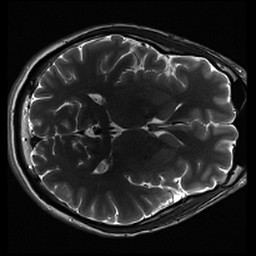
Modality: inplaneT2
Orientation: axial